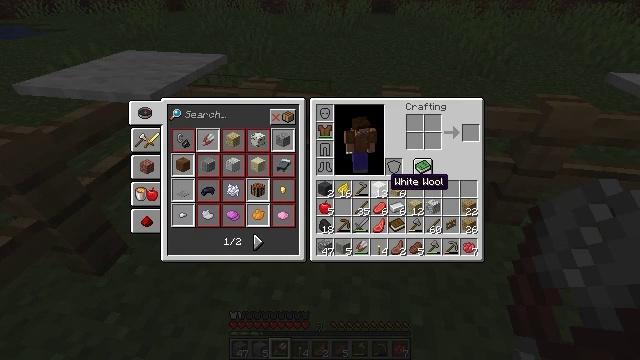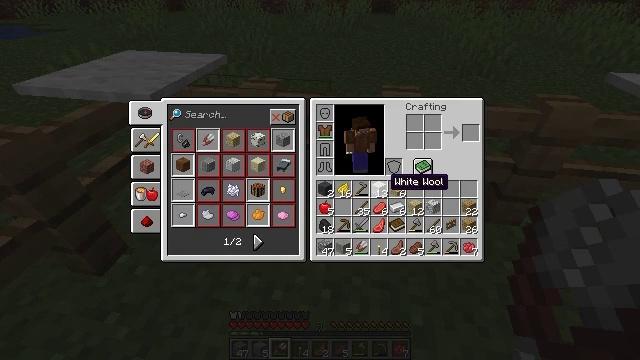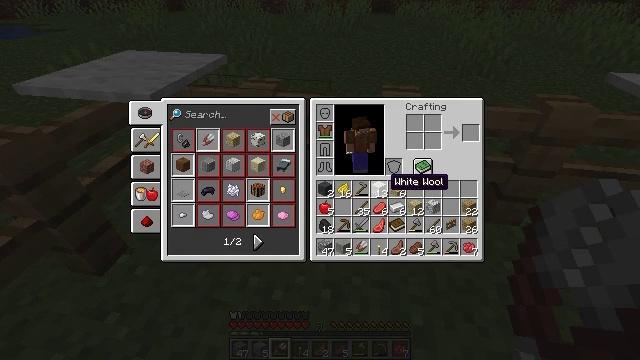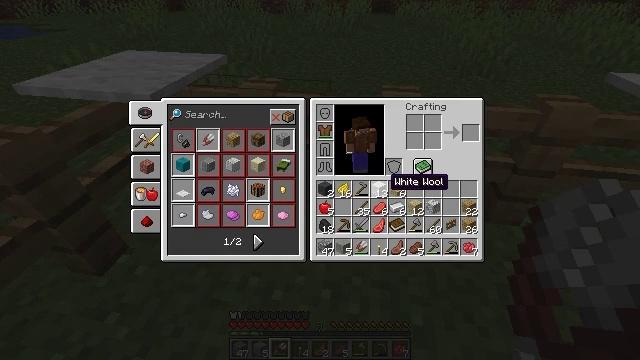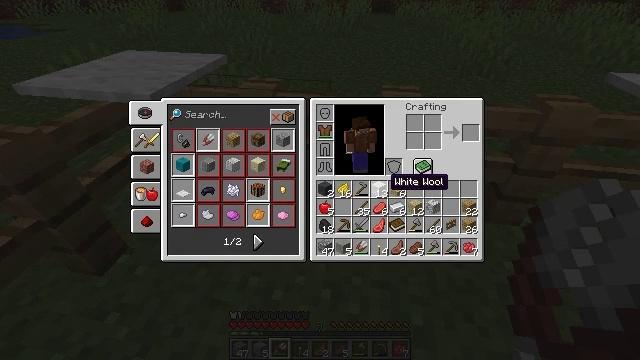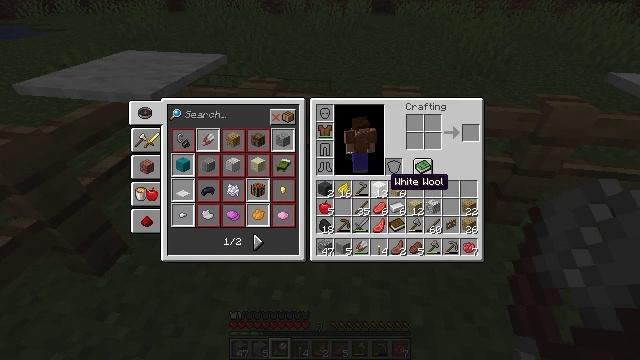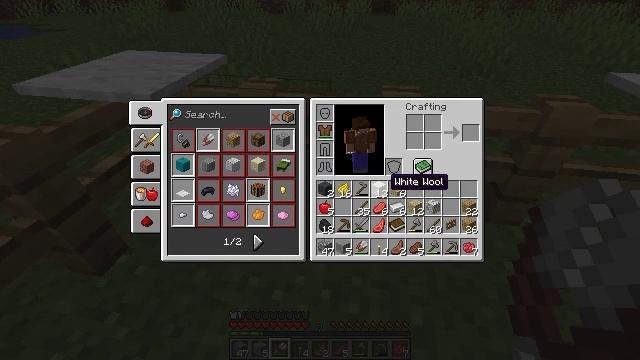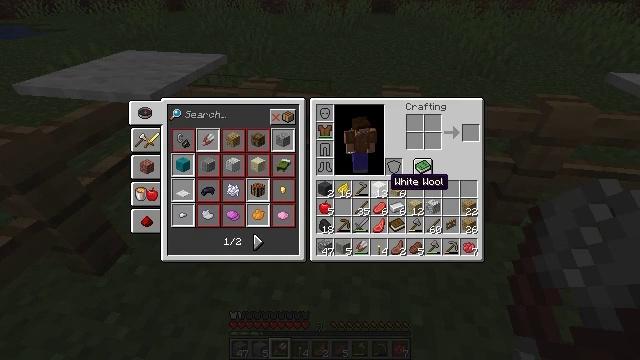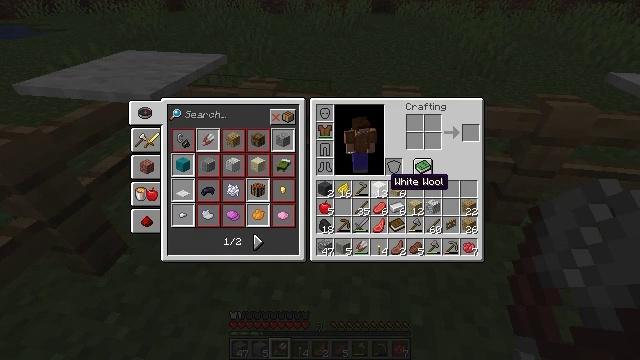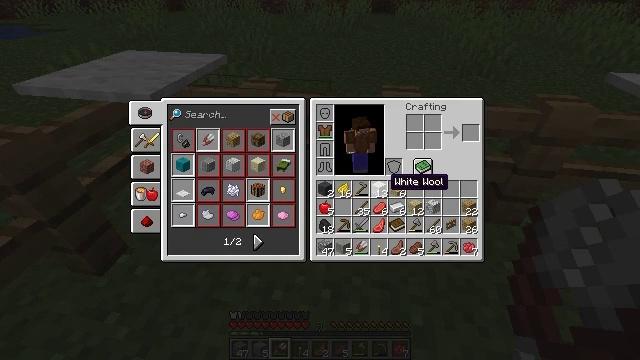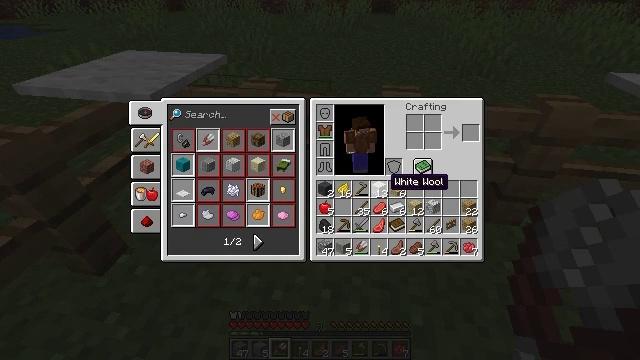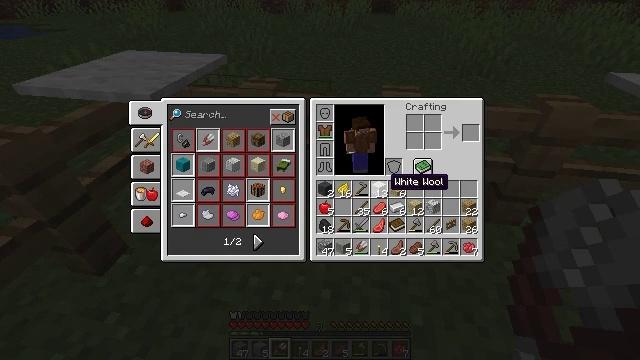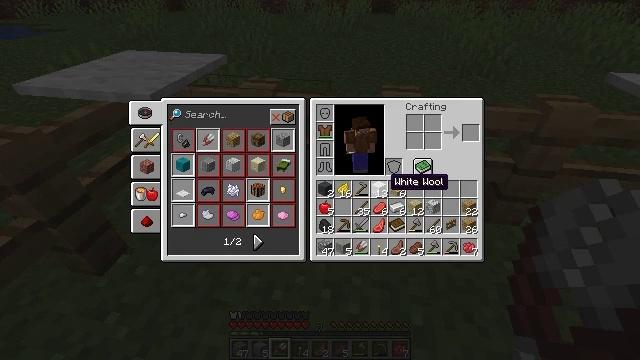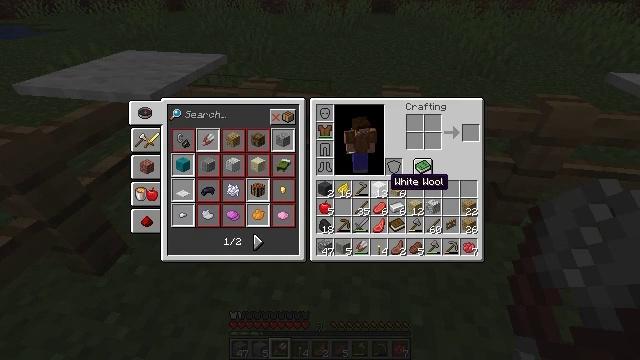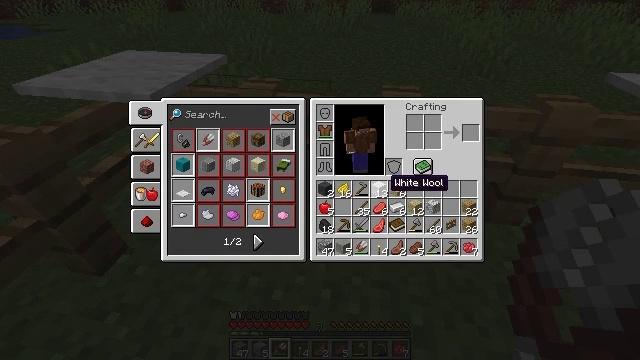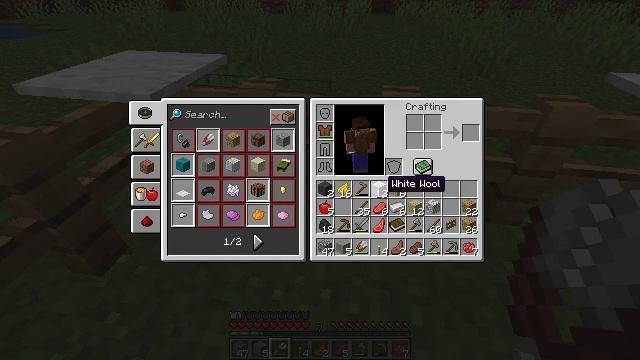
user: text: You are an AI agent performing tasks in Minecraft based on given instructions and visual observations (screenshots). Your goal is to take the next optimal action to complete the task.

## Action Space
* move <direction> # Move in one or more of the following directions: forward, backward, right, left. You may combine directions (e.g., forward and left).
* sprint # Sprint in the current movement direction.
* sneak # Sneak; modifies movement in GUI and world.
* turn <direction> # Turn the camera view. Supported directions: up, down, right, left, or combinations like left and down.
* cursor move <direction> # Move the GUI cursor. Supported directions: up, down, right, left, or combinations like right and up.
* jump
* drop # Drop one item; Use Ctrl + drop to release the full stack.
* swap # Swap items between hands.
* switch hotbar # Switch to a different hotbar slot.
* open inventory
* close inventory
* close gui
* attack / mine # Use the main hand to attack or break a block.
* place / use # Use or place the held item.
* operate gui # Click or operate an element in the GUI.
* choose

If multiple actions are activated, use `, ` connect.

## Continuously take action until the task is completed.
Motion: motion action
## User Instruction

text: Craft an iron door.
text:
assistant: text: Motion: no_op
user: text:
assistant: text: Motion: no_op
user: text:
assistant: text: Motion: no_op
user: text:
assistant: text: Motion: no_op
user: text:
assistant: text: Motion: no_op
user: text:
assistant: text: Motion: no_op
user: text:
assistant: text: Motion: no_op
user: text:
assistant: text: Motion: no_op
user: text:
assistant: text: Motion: no_op
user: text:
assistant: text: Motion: no_op
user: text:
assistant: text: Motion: no_op
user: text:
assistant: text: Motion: no_op
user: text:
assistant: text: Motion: no_op
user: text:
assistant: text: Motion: no_op
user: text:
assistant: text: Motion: no_op
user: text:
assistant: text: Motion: no_op
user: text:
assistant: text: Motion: no_op
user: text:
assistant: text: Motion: no_op
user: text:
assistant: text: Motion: cursor move left
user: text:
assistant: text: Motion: no_op
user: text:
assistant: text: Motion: no_op
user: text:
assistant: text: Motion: no_op
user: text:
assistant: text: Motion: no_op
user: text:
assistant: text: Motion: no_op
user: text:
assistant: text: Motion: cursor move left
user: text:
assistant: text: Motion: no_op
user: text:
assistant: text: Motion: no_op
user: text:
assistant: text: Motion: no_op
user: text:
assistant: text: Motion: no_op
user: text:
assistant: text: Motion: no_op